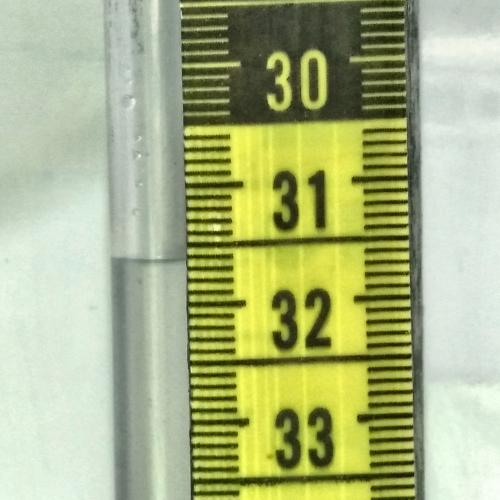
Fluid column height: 31.6 cm